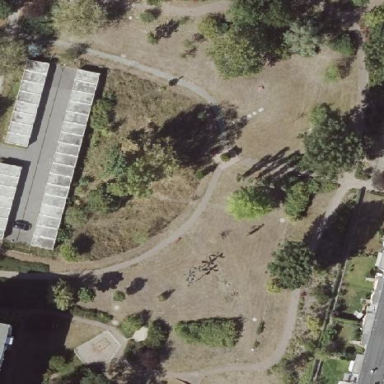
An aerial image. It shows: Park.